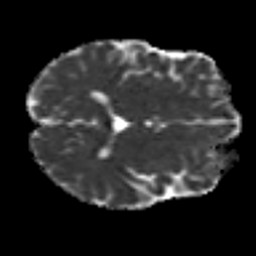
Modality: MD
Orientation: axial
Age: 43
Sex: male
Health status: ill
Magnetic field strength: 3 T
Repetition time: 8.4 s
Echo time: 0.0926 s